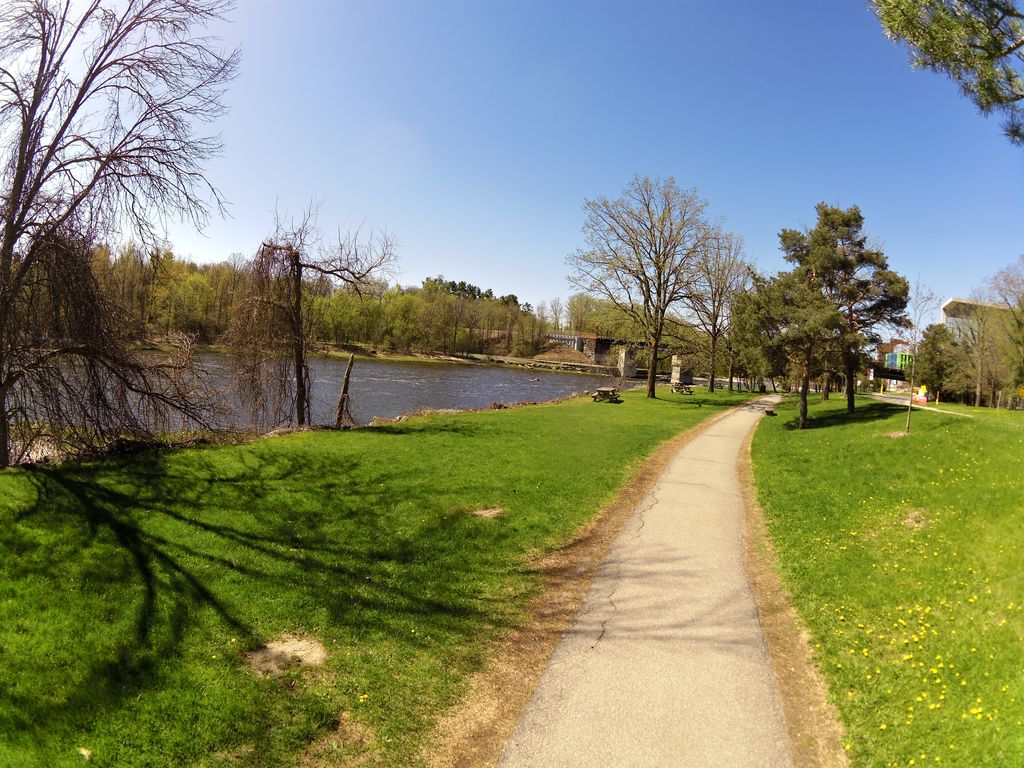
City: ottawa-gatineau